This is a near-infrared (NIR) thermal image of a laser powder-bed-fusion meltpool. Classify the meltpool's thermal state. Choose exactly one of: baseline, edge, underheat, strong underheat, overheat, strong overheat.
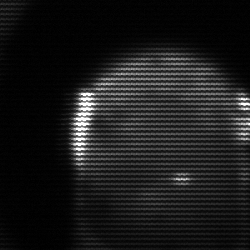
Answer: edge